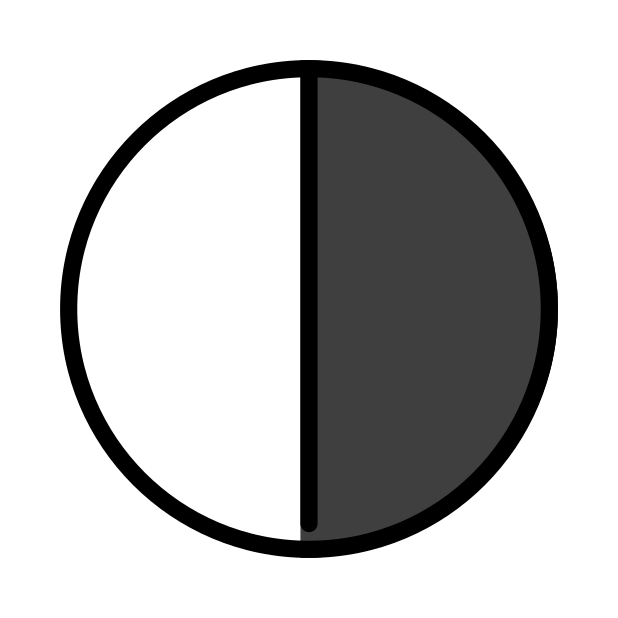
circle with right half black